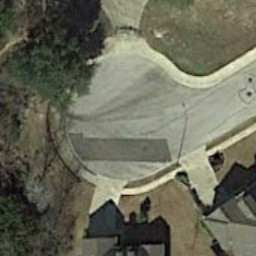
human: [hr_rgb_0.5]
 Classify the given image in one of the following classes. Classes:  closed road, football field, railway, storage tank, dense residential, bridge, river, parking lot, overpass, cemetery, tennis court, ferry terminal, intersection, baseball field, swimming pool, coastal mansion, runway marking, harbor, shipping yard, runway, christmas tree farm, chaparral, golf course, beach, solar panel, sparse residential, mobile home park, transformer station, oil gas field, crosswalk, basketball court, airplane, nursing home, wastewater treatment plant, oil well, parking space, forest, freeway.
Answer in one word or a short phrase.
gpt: closed road